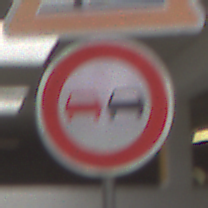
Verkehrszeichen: Ueberholverbot
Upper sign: SplittSchotter
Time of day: Midday
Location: Roofed (Urban)
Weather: Overcast
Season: NotSpecified
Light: Artificial